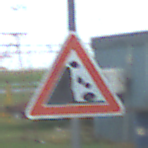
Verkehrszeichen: SteinschlagLinks
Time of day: Midday
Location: Outdoor (Suburban)
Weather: Overcast
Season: NotSpecified
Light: Natural